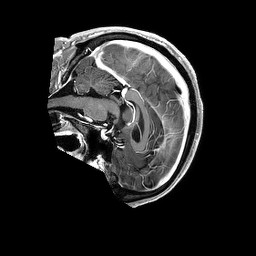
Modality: T1w
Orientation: sagittal
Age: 46
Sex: male
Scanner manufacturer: philips
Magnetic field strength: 3 T
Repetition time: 0.006614 s
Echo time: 0.002964 s